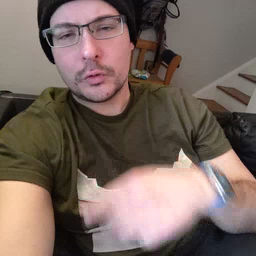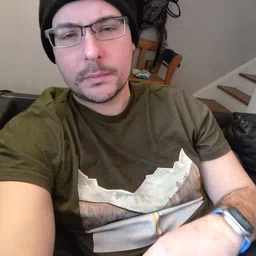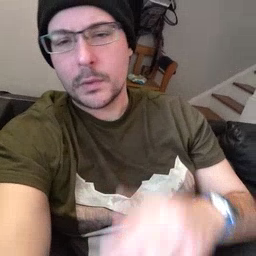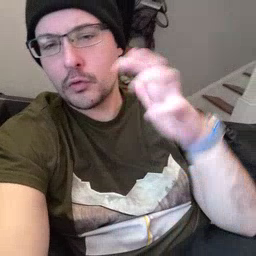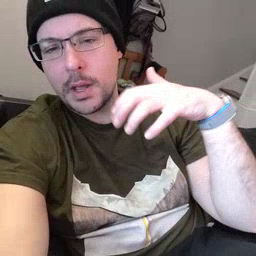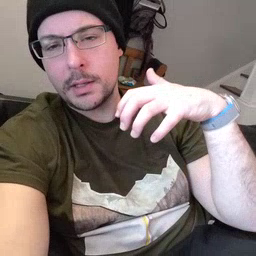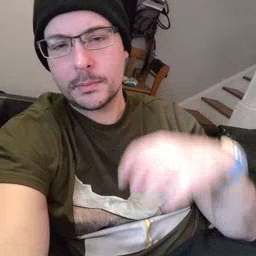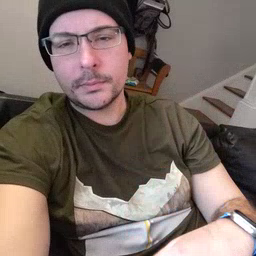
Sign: rain